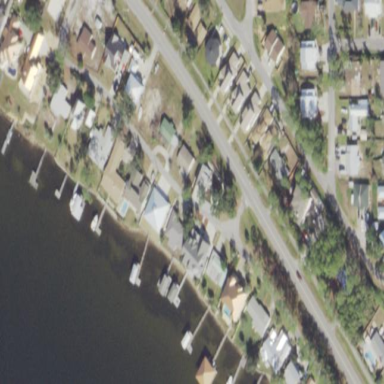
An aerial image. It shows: Residential area composed of single-family homes.